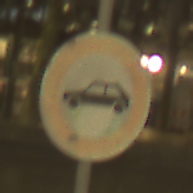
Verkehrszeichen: VerbotPersonenkraftwagen
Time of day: Night
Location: Outdoor (Urban)
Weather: Overcast
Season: NotSpecified
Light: Artificial